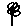
Label: flower